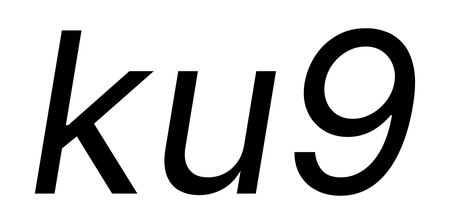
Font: Inter-Italic_Italic